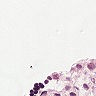
Metastatic tissue present: no